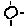
Label: sun